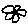
Label: flower